Interaction volume radius: 5 \u00c5
Interaction volume height: 40 \u00c5
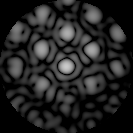
Disorder parameter: 0.3257